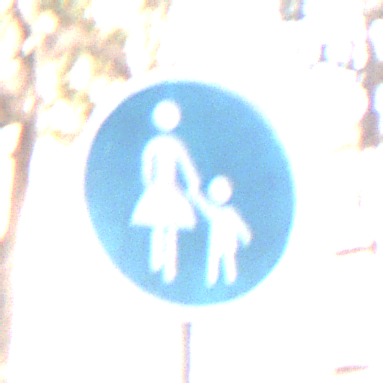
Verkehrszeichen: Gehweg
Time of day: MorningAfternoon
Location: Outdoor (Suburban)
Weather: PartlyCloudy
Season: NotSpecified
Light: Natural